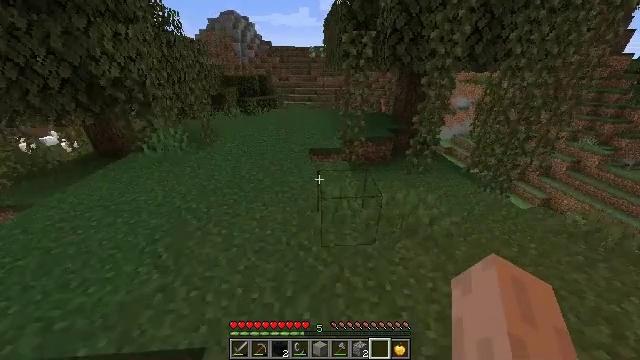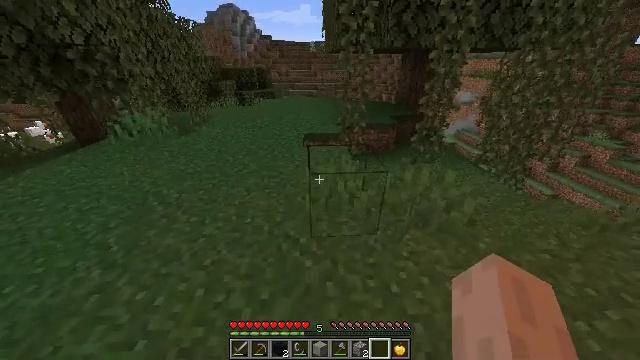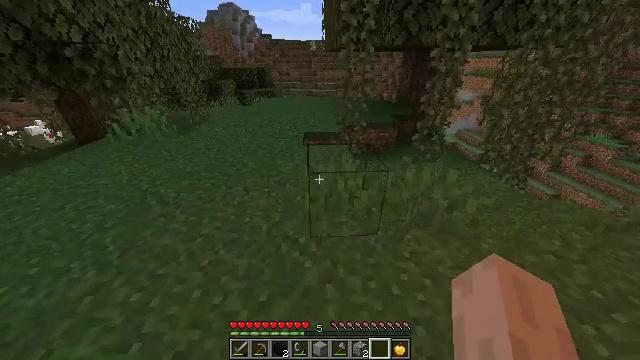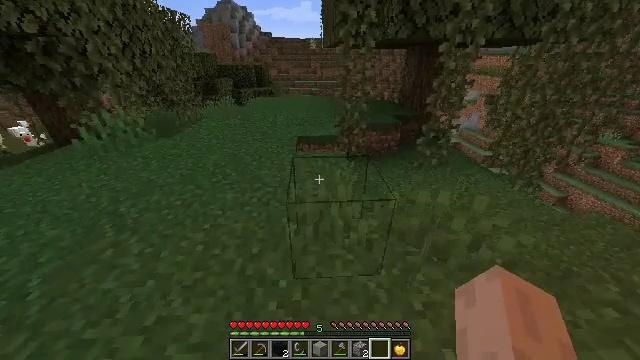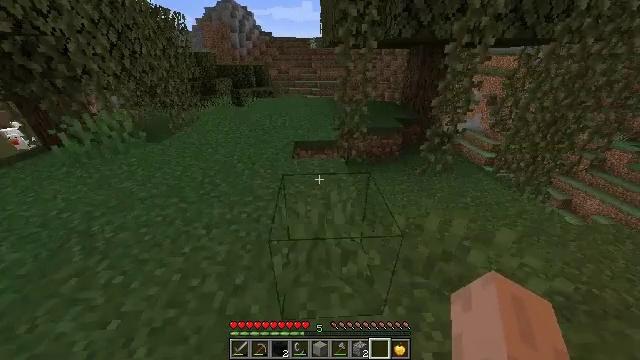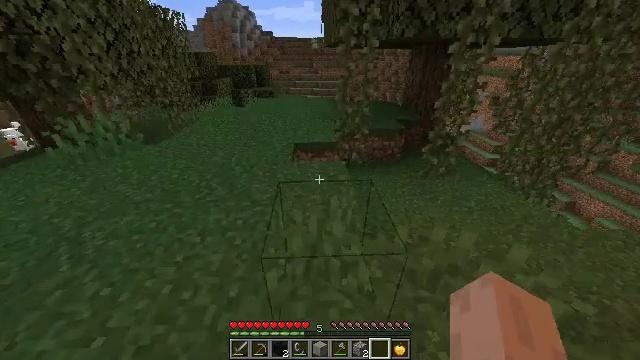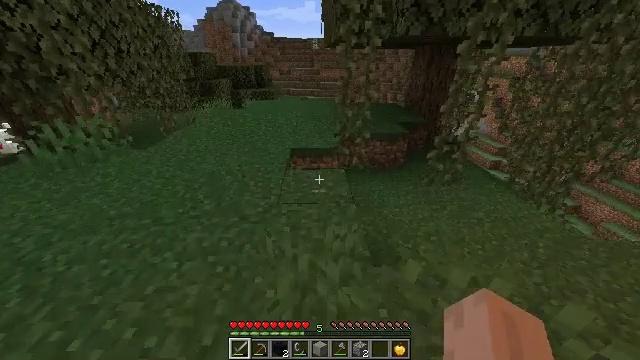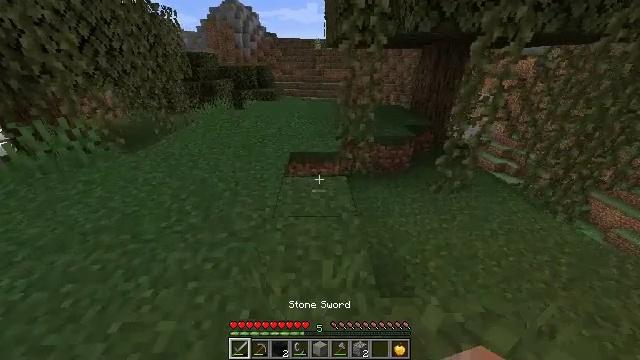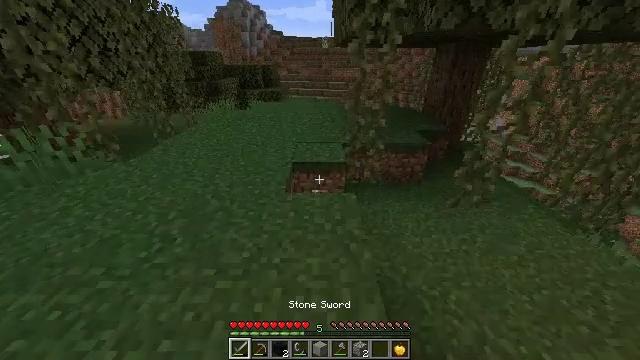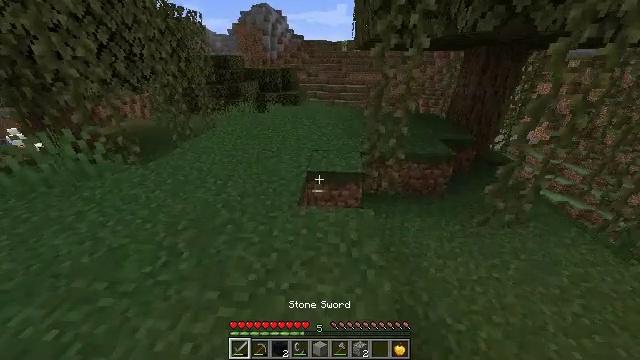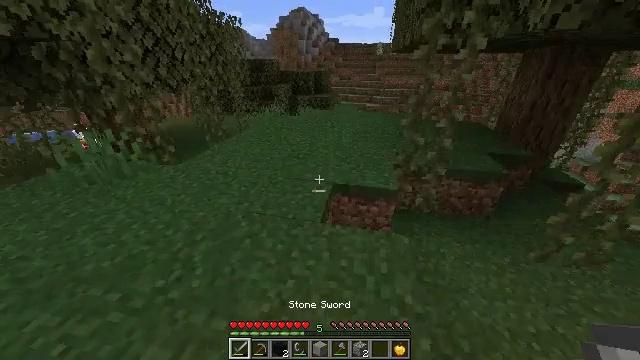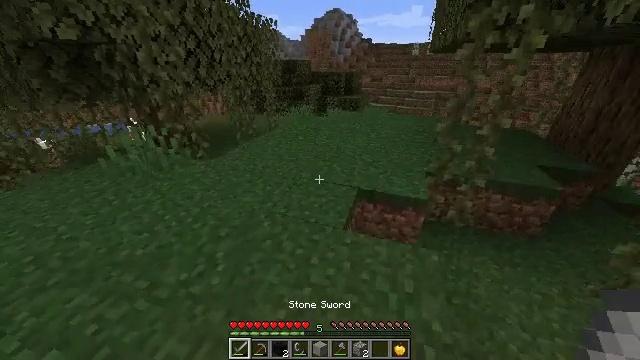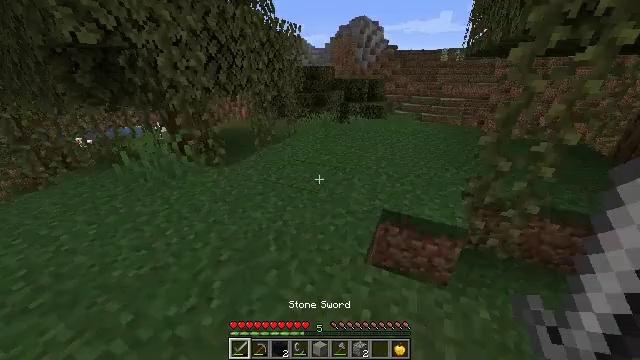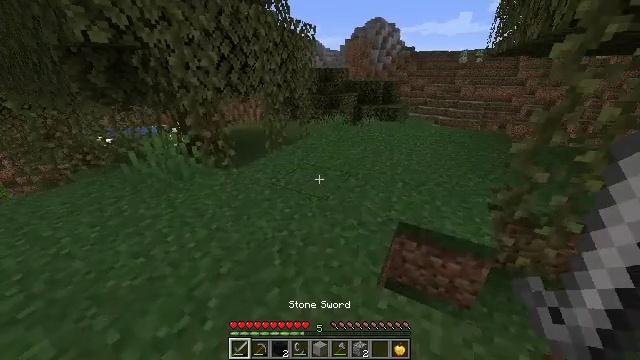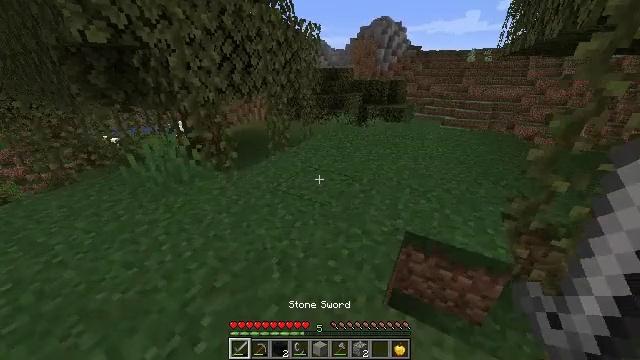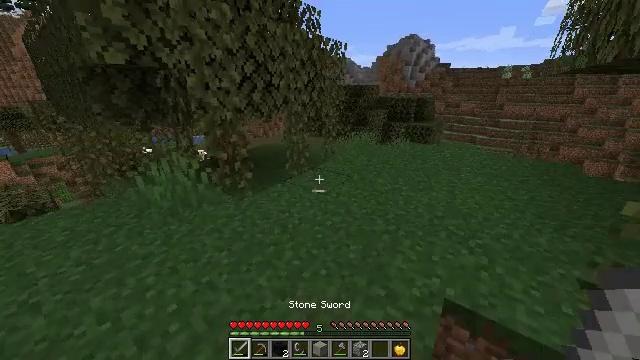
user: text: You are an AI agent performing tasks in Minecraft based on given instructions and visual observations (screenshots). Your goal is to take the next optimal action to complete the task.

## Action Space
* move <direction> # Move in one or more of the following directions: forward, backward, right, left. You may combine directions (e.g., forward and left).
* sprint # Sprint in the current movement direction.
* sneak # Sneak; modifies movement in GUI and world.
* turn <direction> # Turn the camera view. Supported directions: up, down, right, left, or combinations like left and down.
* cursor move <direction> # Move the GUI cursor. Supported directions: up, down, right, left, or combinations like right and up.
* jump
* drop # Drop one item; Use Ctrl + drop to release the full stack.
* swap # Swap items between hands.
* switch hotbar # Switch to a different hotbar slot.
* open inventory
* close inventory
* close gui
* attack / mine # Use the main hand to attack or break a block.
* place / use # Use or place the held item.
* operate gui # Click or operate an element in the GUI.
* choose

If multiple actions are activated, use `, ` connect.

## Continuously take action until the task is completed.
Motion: motion action
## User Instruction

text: Combat the chicken.
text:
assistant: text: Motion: move forward, sprint, jump
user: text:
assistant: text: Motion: move forward
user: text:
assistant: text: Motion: move forward
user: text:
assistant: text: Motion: move forward
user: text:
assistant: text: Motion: move forward
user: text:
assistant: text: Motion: move forward, switch to hotbar 1
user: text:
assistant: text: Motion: move forward, switch to hotbar 1
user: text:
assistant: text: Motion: move forward, turn left, switch to hotbar 1
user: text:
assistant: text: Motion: move forward, turn left, switch to hotbar 1
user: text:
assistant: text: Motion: move forward, turn left
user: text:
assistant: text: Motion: move forward, turn left
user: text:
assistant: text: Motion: move forward, turn left and up
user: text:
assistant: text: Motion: move forward, turn left
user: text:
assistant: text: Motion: move forward, turn left
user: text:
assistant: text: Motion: move forward, turn left and up
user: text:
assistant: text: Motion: move forward
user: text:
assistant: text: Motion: move forward, sprint
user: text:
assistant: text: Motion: move forward, sprint
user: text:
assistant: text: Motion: move forward, sprint
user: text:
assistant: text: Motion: move forward, sprint
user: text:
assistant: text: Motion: move forward and move right, sprint, turn left
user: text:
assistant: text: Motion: move forward and move right, sprint
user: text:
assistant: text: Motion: move forward and move right, sprint
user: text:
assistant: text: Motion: move forward and move right, sprint, turn left
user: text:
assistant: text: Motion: move forward and move right, sprint
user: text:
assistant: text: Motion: move forward and move right, sprint
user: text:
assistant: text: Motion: move forward and move right, sprint
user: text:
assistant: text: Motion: move forward and move right, sprint
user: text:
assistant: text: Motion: move forward and move right, sprint, turn left
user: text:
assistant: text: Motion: move forward and move right, sprint